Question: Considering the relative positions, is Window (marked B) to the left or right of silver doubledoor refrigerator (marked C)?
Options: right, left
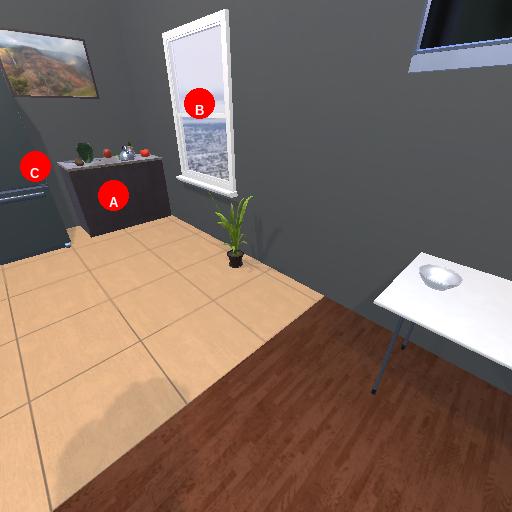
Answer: right